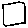
Label: square